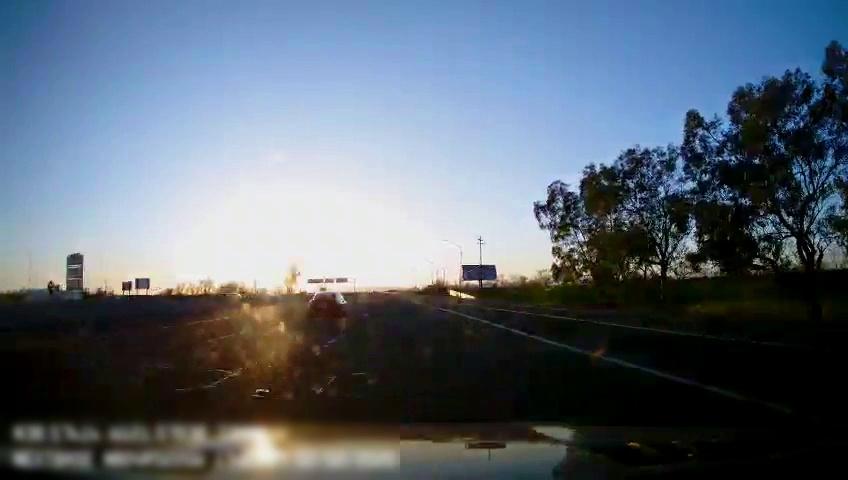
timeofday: Day
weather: Sunny
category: Drivable Space
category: Vehicles | Car
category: Vehicles | SUV
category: Lanes | Alternate Lane
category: Lanes | Current Lane
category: Lanes | Current Lane
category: Lanes | Current Lane
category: Lanes | Current Lane
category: Lanes | Alternate Lane